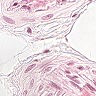
Metastatic tissue present: no